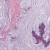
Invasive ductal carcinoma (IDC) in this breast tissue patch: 1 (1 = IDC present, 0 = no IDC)